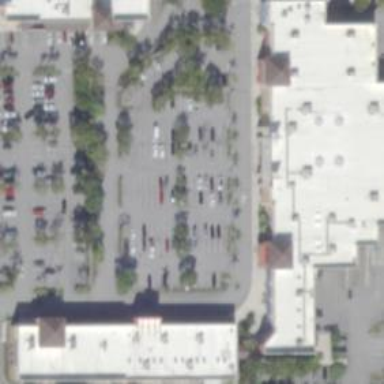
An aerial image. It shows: Retail building.